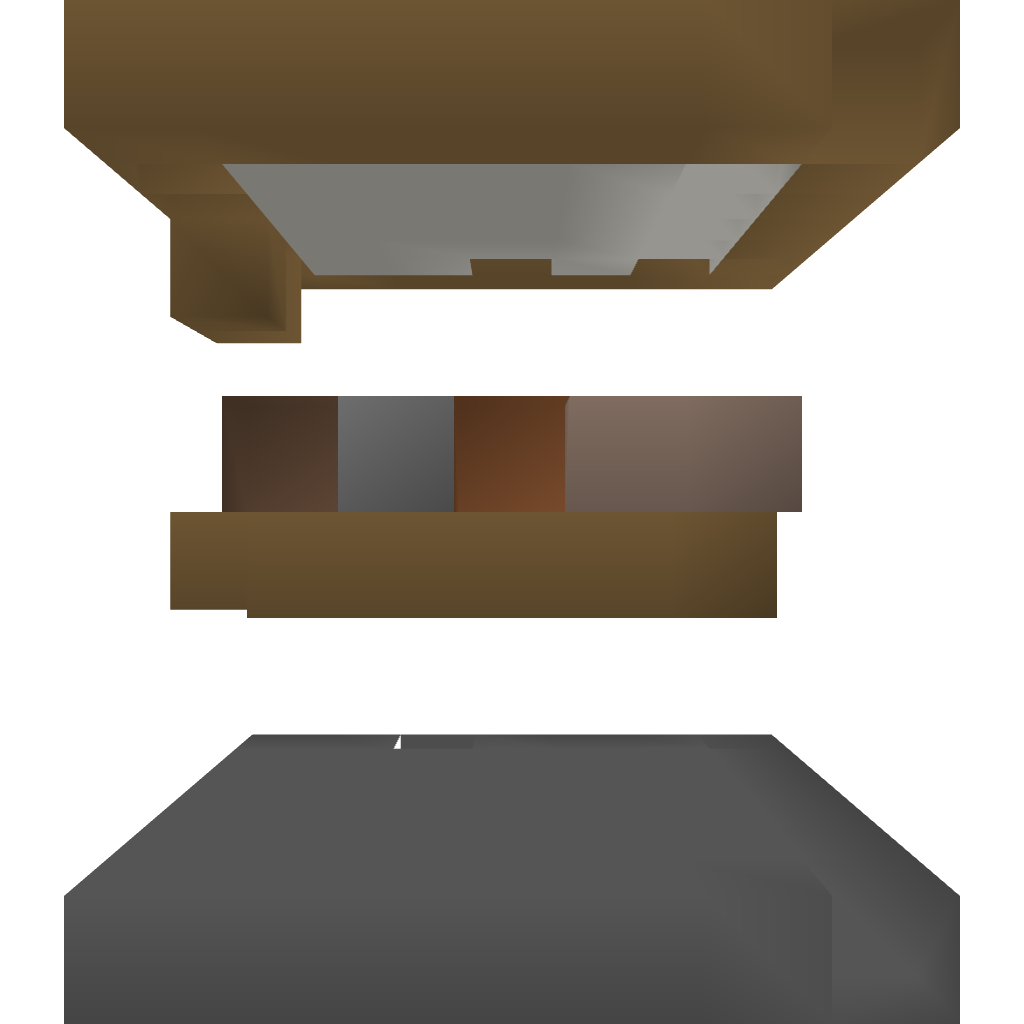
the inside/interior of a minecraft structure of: House with storage